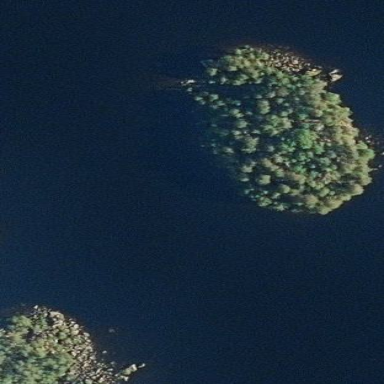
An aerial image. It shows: Image showing island.